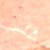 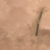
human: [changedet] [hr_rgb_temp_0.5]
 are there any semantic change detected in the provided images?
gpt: New elongated green area is present in the desert.